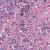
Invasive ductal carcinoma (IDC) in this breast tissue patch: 1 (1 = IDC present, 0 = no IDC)